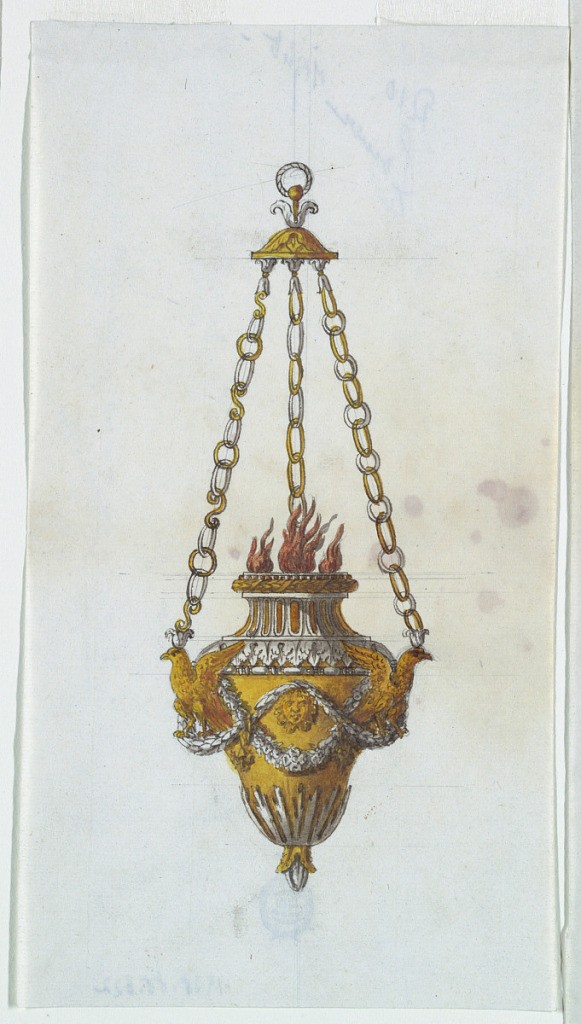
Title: Altar Lamp
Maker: Luigi Righetti, Italian, 1780 - 1819
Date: ca. 1825
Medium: Pen and gray ink, brush and watercolor, graphite on white laid paper
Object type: Drawing
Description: Vertical rectangle. Design for an altar lamp hung from three chains, starting from calyces upon the heads of birds. Two waved garlands of leaves are intertwined at the body. The birds stand between the garlands, and a mask is at the front. Three flames burn at lamp's opening.